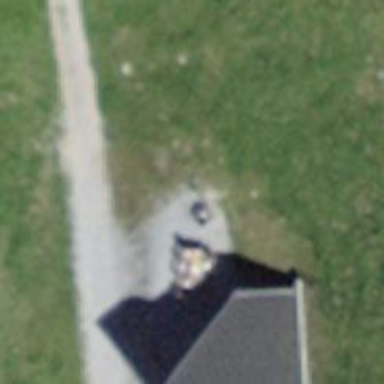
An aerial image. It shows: Barbecue facility.